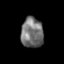
Tissue: skin
Cell type: Others
Senescence score: 0.2777
Nuclear area (px): 655
Mean DAPI intensity: 116.629